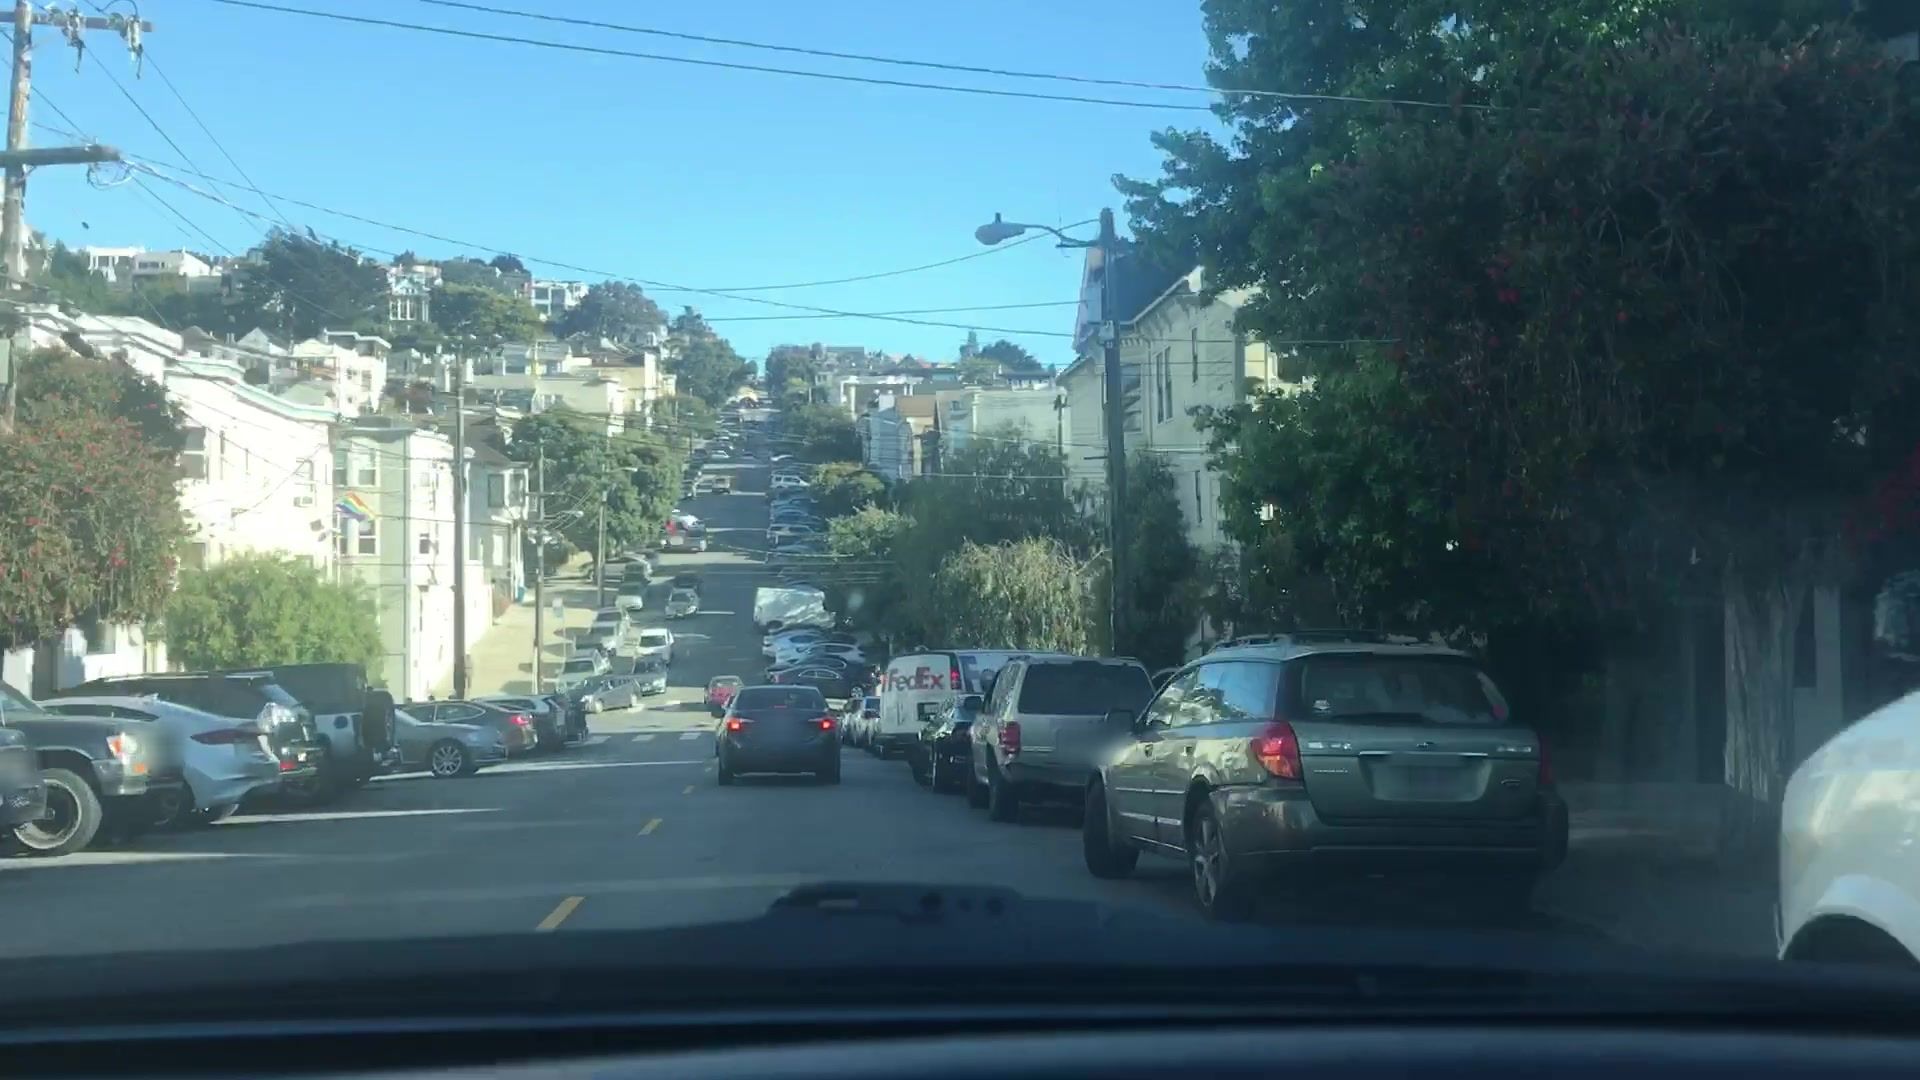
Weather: clear
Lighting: day
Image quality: good
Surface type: driving surface
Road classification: residential
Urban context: urban centre
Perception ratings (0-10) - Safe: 2.32, Lively: 9.14, Beautiful: 6.63, Boring: 4.13, Depressing: 1.18, Wealthy: 5.16